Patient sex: M
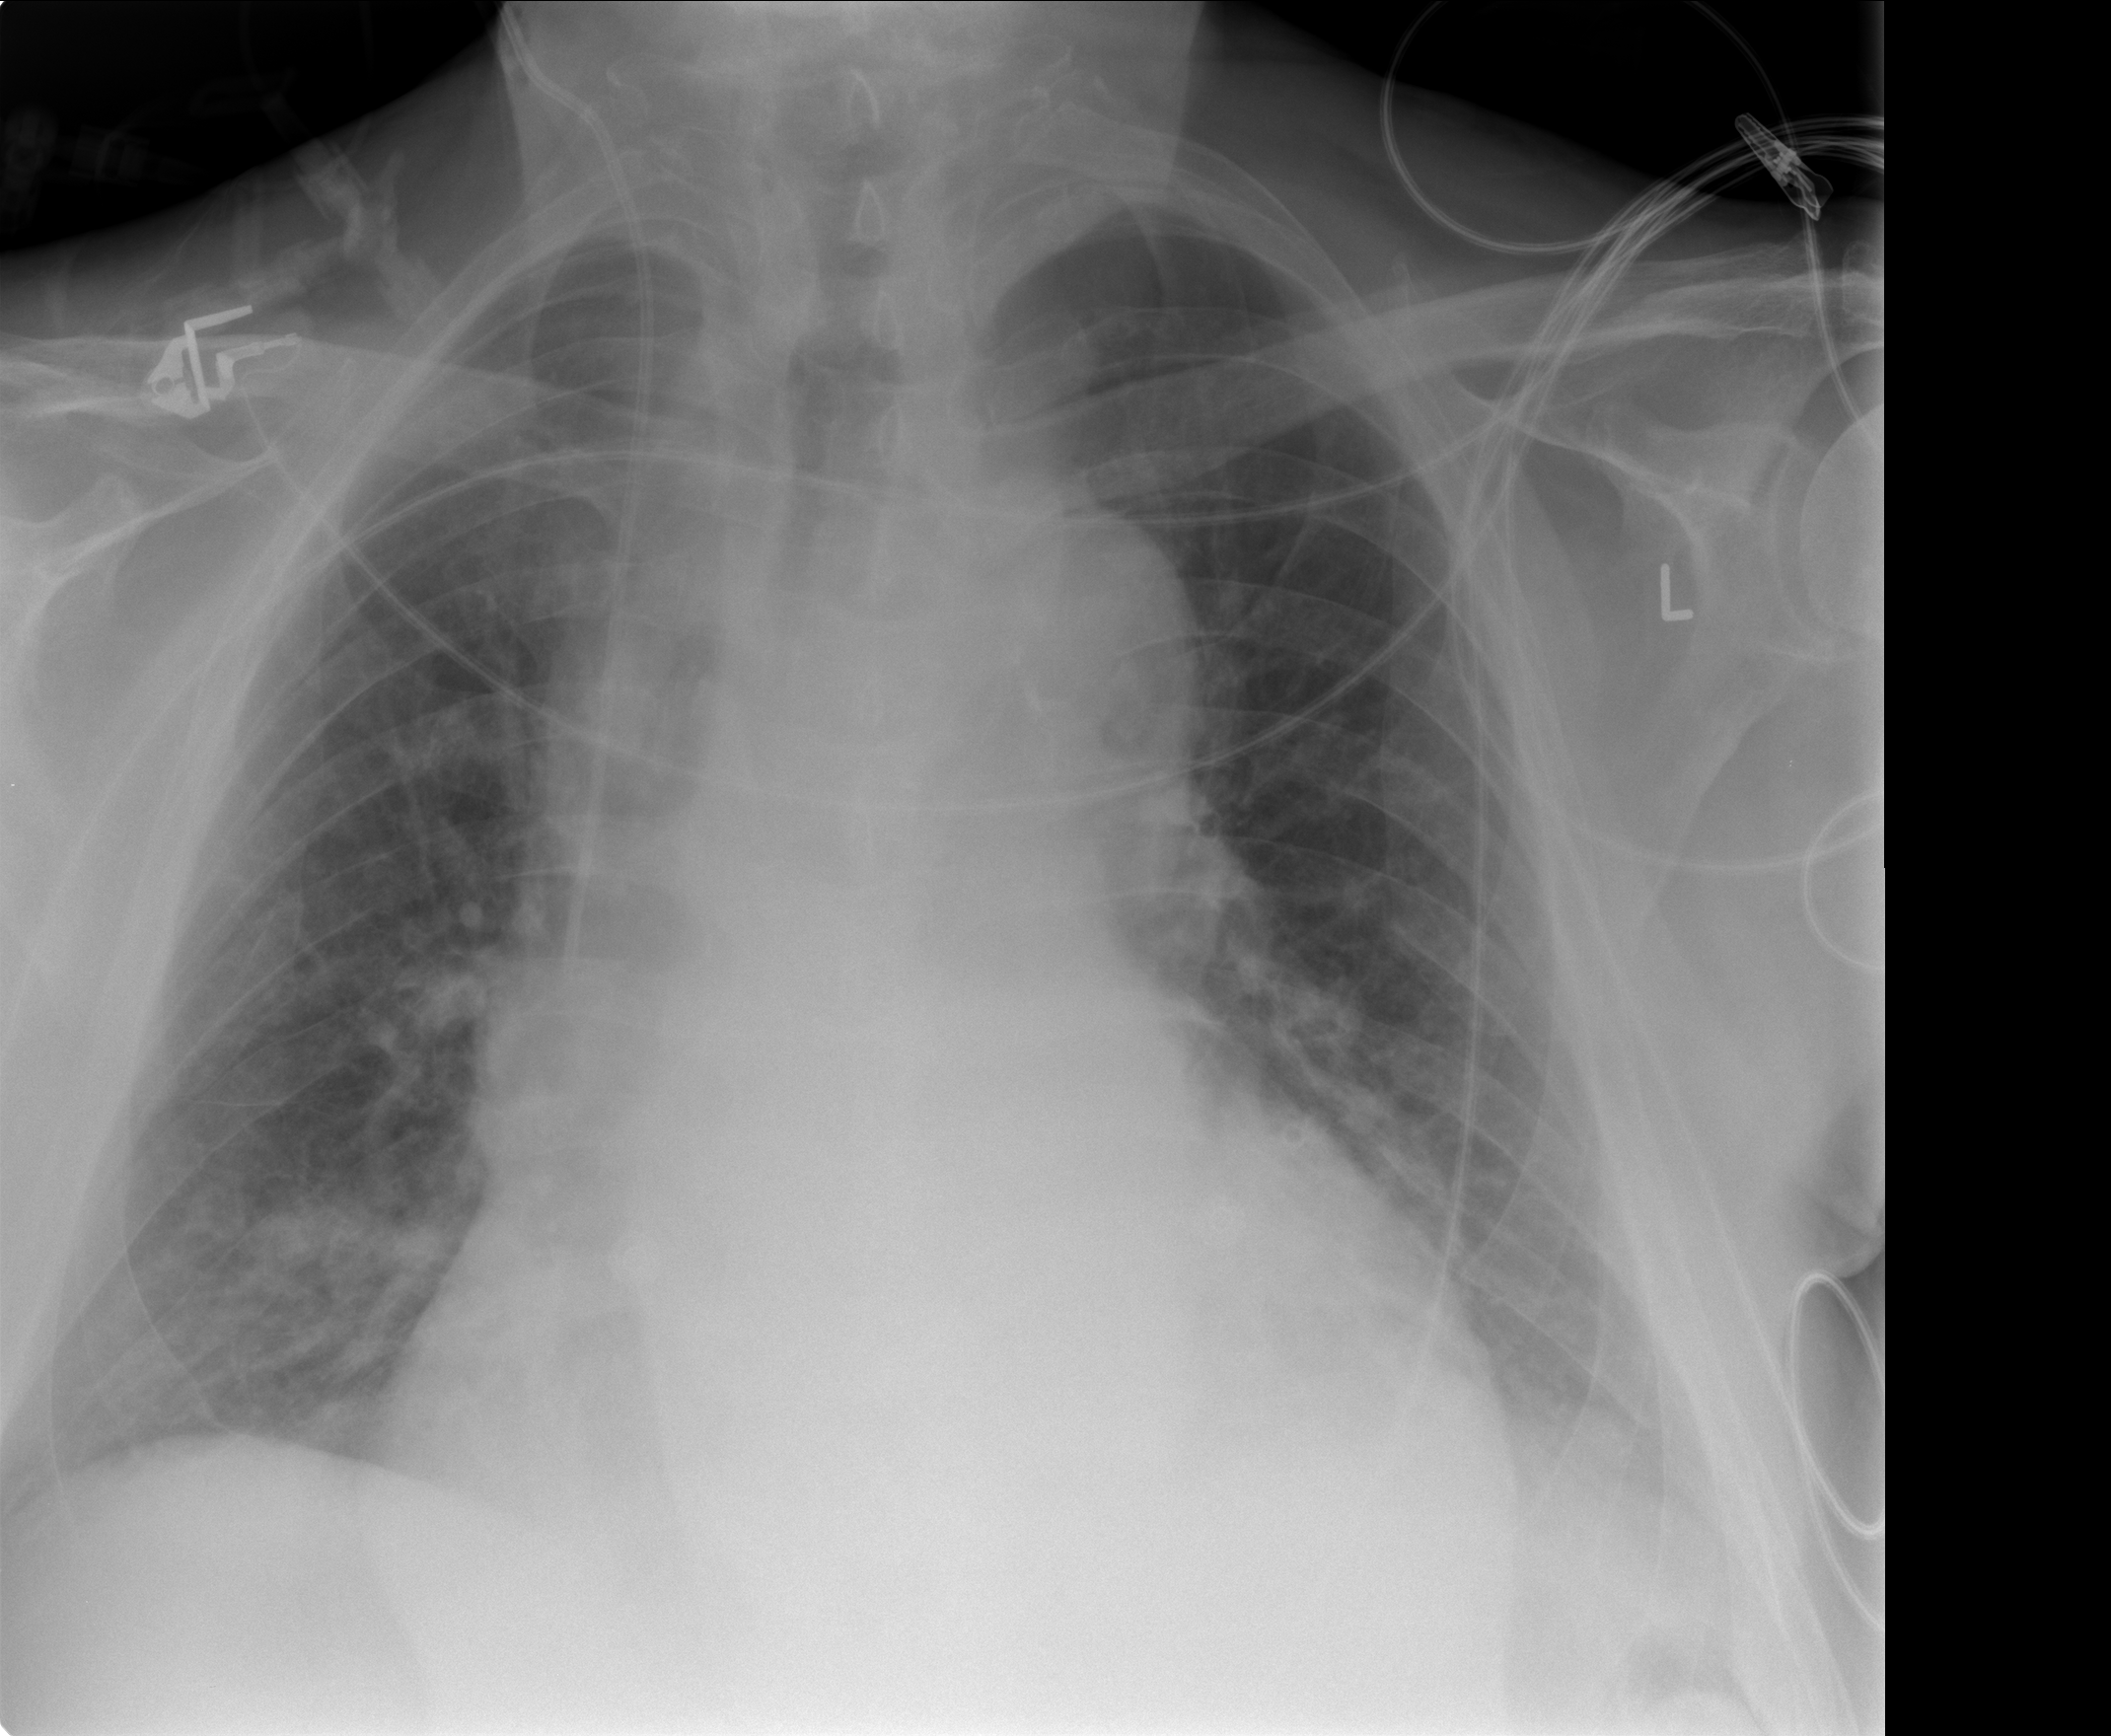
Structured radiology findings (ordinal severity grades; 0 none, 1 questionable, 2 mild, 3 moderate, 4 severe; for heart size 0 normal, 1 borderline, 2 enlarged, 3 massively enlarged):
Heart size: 2
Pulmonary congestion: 0
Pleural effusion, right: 0
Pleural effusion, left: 1
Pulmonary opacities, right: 1
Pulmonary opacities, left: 0
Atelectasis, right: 1
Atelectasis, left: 1